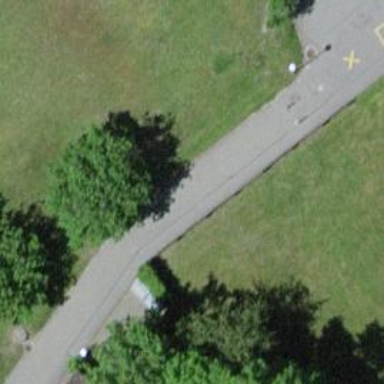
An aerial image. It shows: Footway.